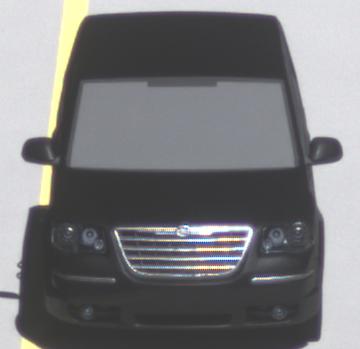
Make: Chrysler
Model: Grand Voyager 3.8
Detailed model: Grand Voyager
Model produced from: 2008/03
Model produced until: 2010/12
Doors: 5
Color: black
Road condition: dry road
Daytime: midday
Contrast: high contrast